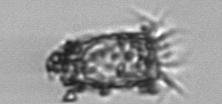
Label: Tintinnopsis